Question: Can anyone help me with this error message I get when I try to play a game level in a game I am developing.
What happens is that on starting the game the game starts and runs fine but after the player wins or loses the game and wishes to replay or play the game level again from the main menu, the following error comes up(Please see the screen shot below):

I suspect my animations but I really cannot place what and where the problem is.
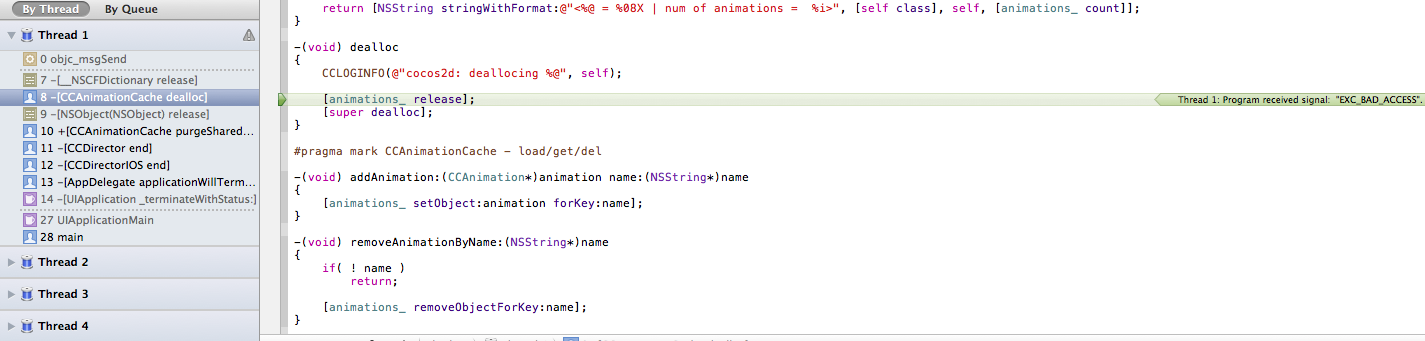
Answer: animations_ has probably already been released, if you did not retain it, then you do not have to release it.